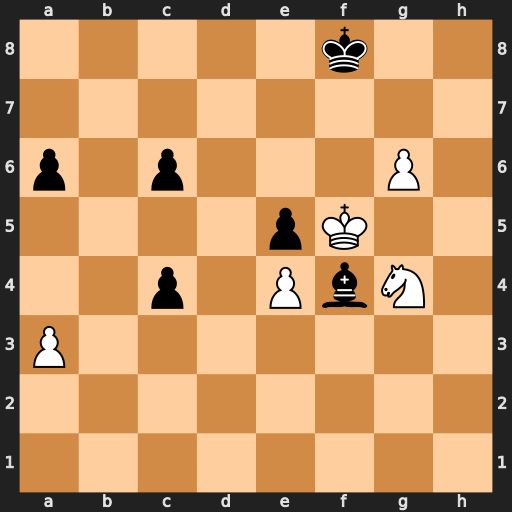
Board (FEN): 5k2/8/p1p3P1/4pK2/2p1PbN1/P7/8/8
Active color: w
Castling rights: -
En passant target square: -
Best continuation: Kf6 c3 g7+ Kg8 Kg6 Bg5 Kxg5